Interaction volume radius: 10 \u00c5
Interaction volume height: 30 \u00c5
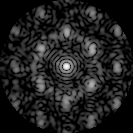
Disorder parameter: 0.5575